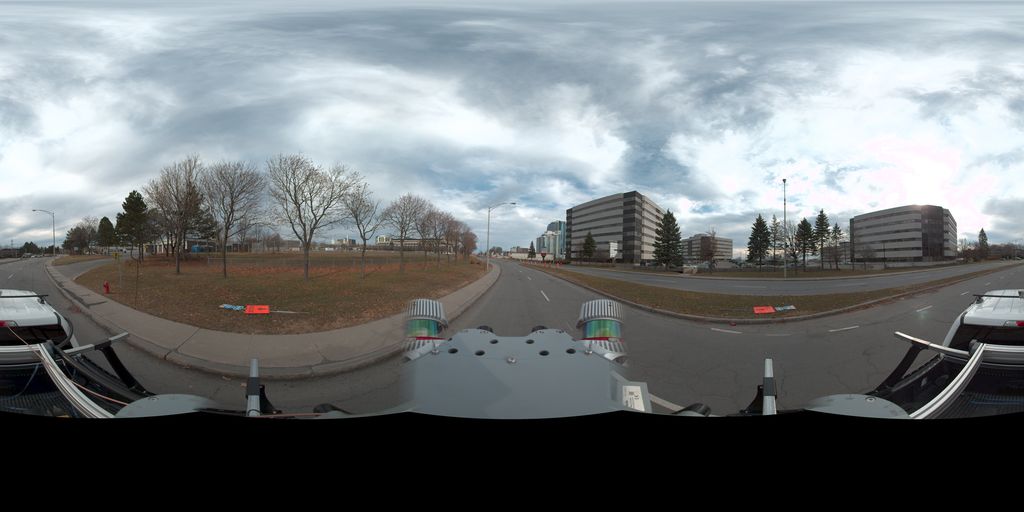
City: quebec_city